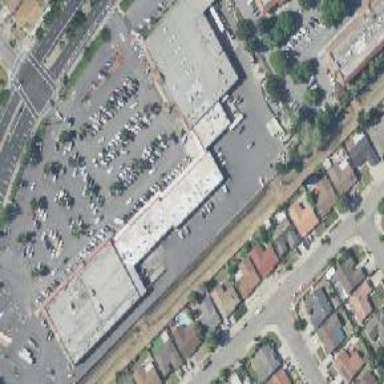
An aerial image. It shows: Retail building housing supermarket.